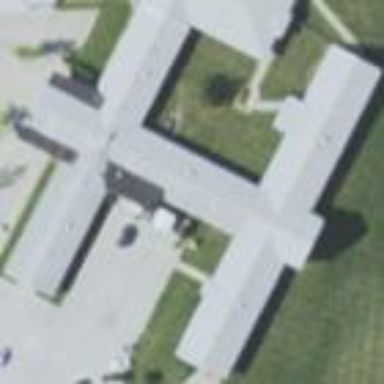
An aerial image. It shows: Nursing home building.